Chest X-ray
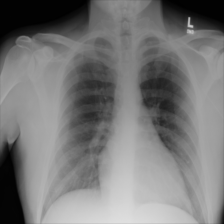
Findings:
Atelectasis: negative
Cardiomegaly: negative
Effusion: negative
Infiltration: negative
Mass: negative
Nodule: negative
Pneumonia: negative
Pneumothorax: negative
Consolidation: negative
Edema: negative
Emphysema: negative
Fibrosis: negative
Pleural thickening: negative
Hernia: negative